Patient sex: M
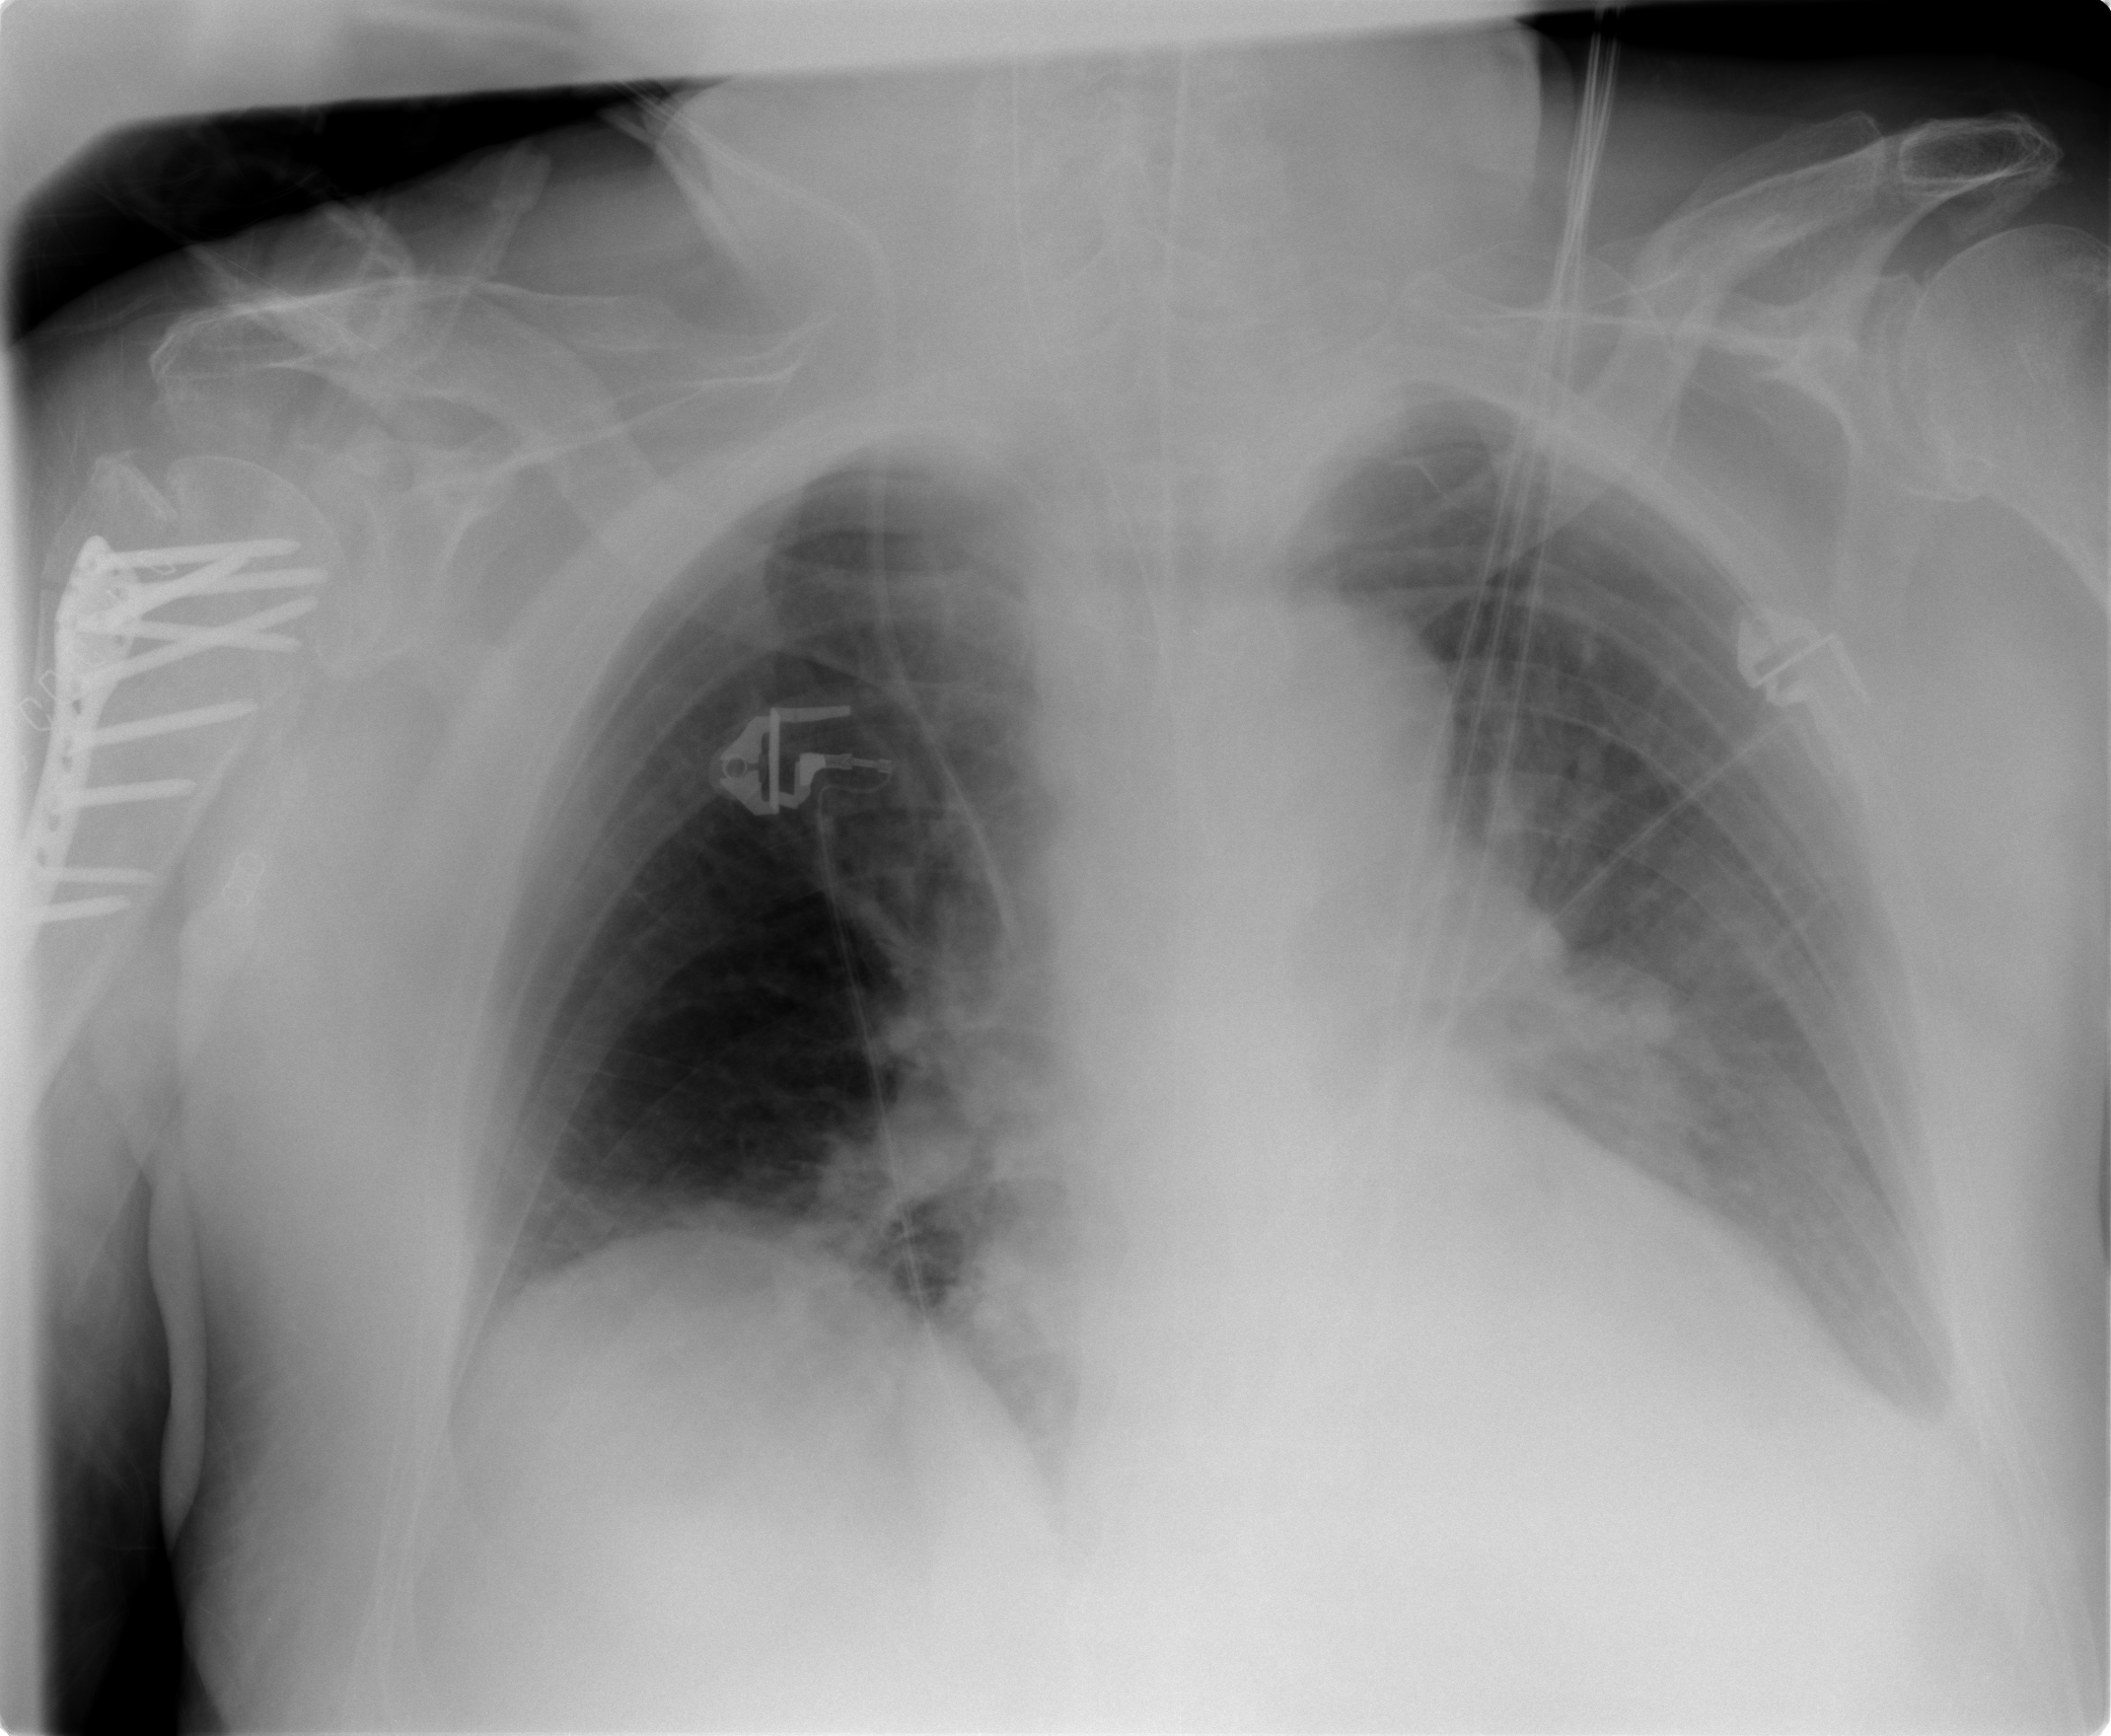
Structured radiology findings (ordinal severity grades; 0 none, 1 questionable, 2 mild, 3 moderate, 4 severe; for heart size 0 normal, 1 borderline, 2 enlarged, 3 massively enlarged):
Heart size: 2
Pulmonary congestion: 3
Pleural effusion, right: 0
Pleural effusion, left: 2
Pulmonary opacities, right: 0
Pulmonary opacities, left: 0
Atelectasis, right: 2
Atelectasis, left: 2